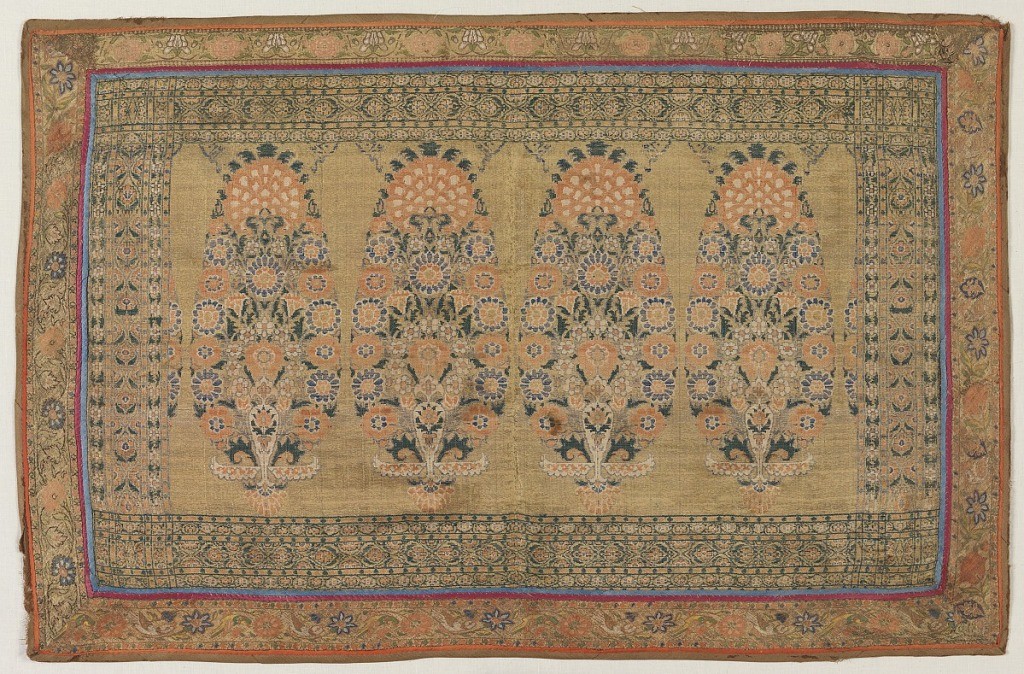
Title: Textile
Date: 18th century
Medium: silk, metal Technique: embroidered on plain weave
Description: Panel with polychrome floral or cone forms on a gold background; complementary weft 3/1 plain weave. The panel is enclosed by four pieces of bias-woven borders flowers and birds on a metal ground. The guard strips are pierced silk satin. The entire panel is backed with a floral block print on cotton. The edge is light brown with twill woven silk fabric.